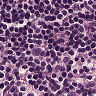
Metastatic tissue present: no